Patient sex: M
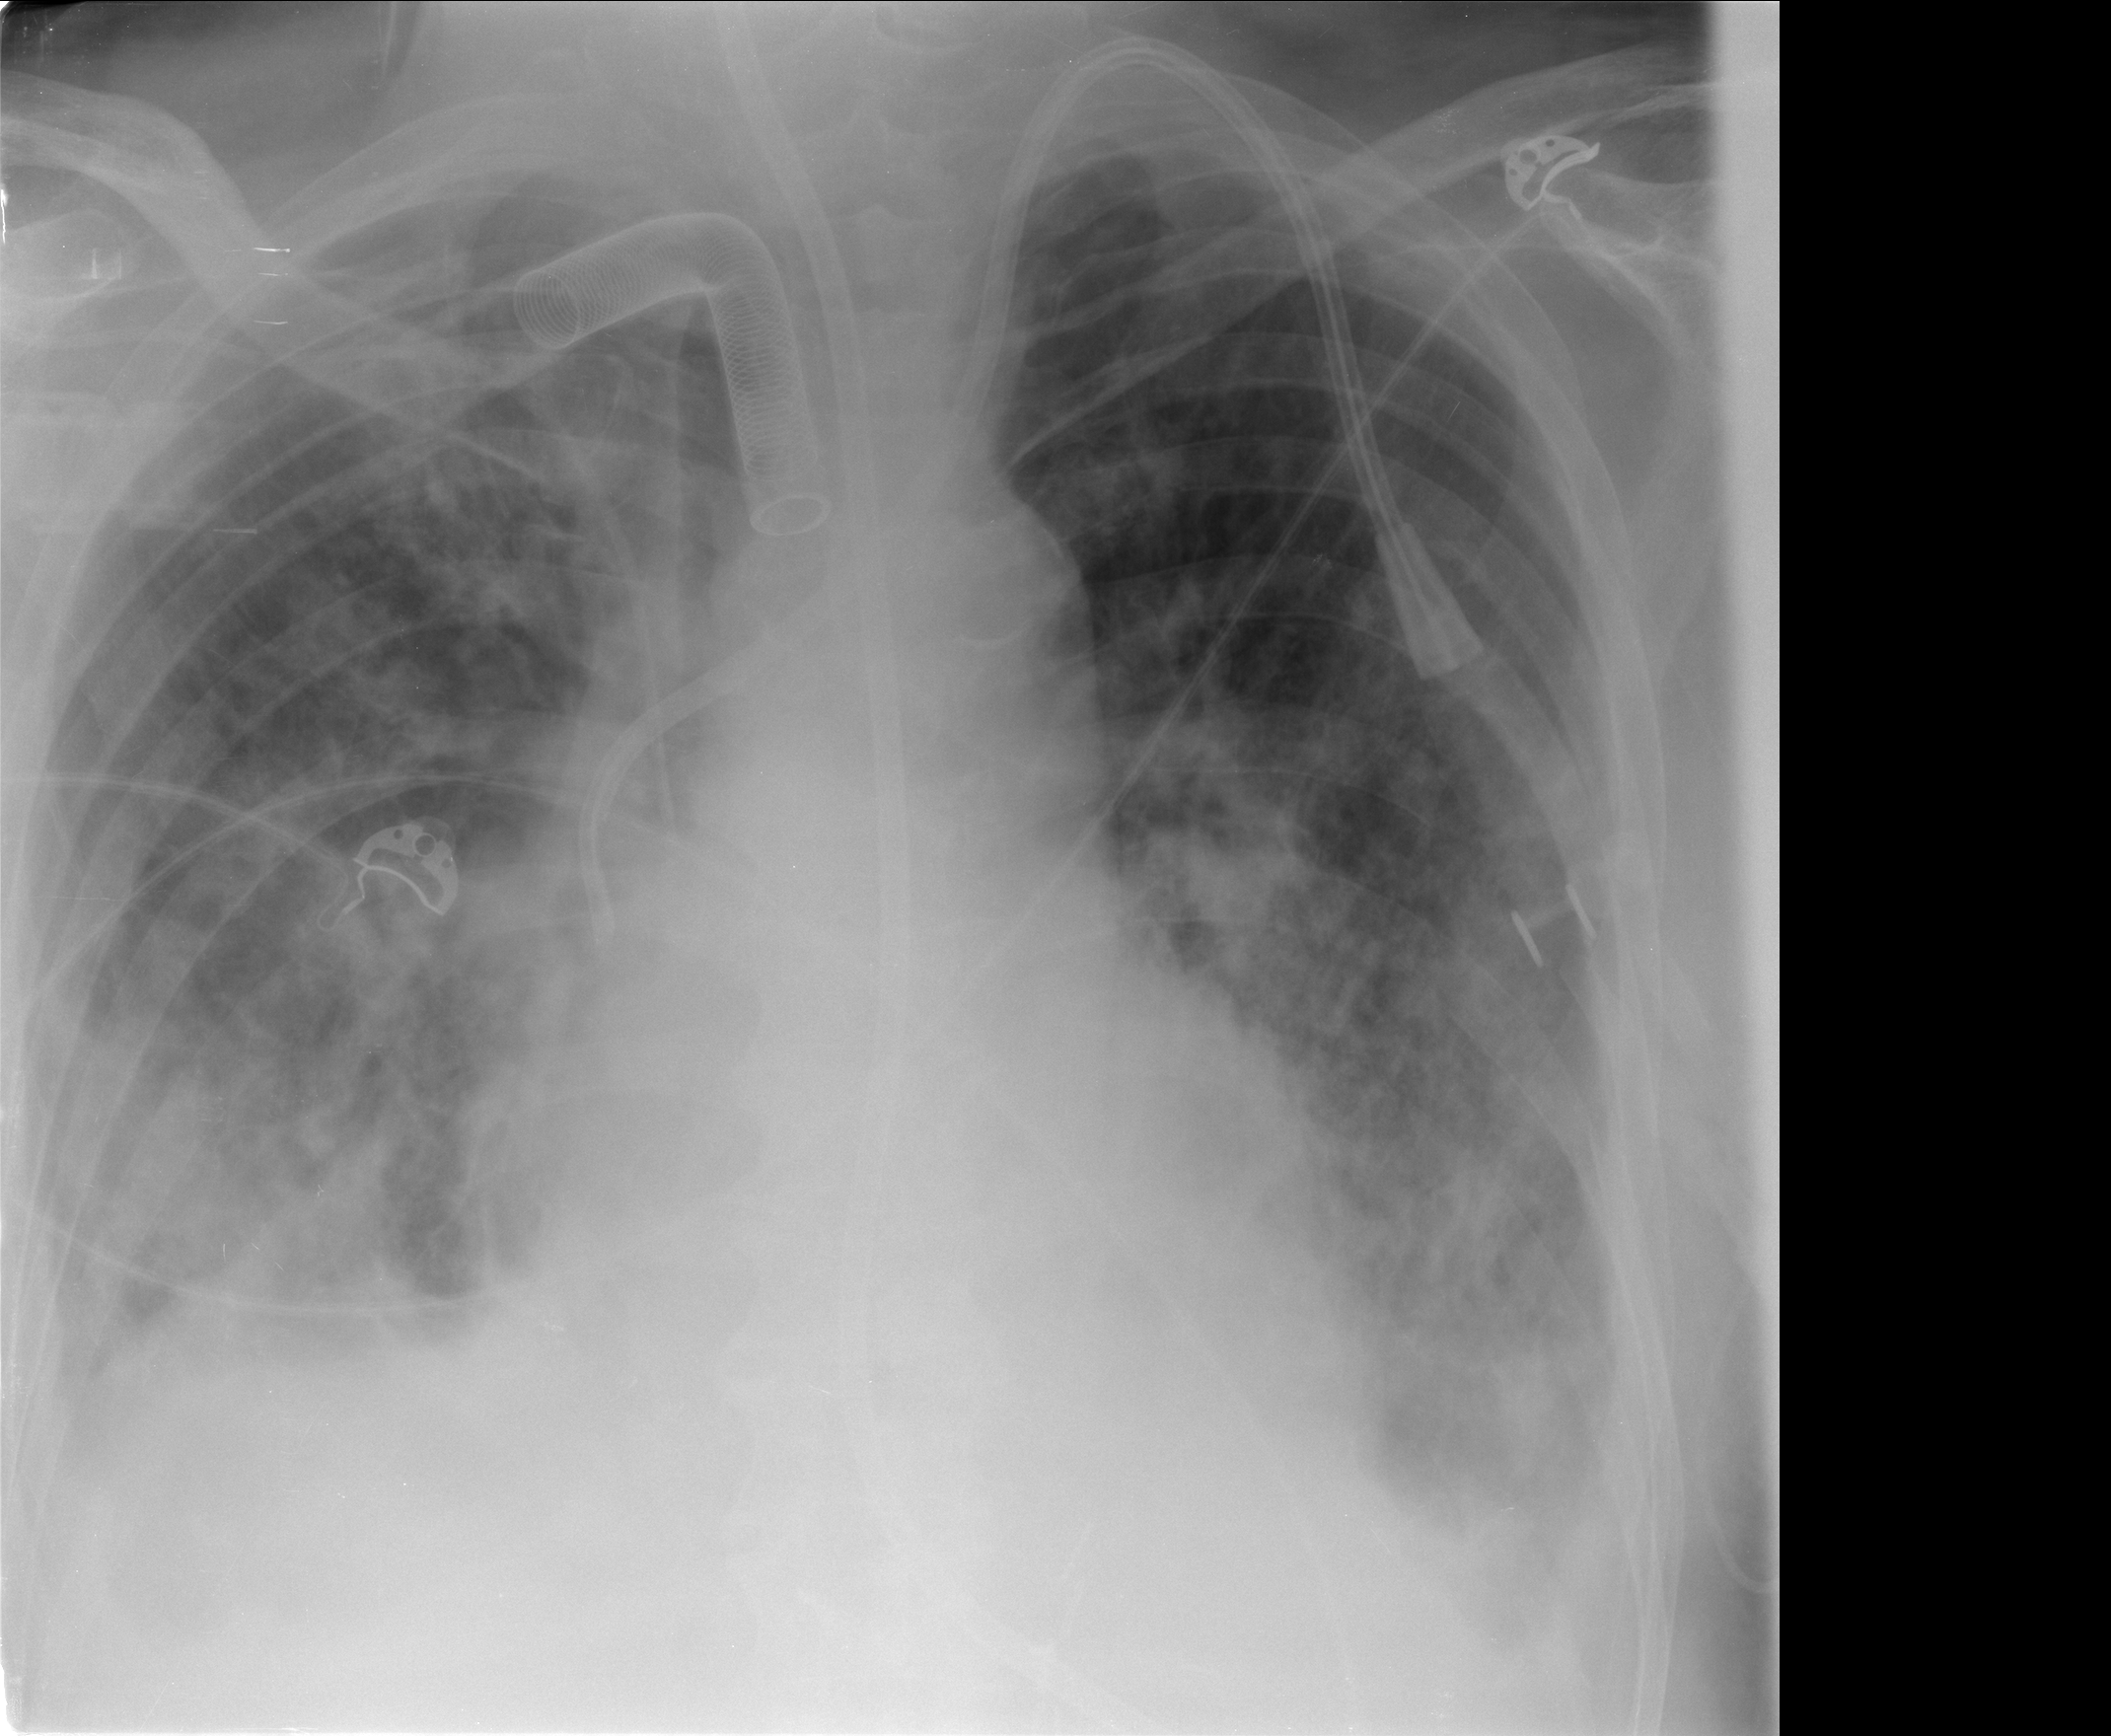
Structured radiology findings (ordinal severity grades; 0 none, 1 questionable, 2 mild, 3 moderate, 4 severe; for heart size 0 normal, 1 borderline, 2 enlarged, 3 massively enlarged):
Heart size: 0
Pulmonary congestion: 2
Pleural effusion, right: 2
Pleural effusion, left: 2
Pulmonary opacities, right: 3
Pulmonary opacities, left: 3
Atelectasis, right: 2
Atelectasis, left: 2